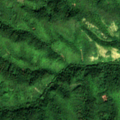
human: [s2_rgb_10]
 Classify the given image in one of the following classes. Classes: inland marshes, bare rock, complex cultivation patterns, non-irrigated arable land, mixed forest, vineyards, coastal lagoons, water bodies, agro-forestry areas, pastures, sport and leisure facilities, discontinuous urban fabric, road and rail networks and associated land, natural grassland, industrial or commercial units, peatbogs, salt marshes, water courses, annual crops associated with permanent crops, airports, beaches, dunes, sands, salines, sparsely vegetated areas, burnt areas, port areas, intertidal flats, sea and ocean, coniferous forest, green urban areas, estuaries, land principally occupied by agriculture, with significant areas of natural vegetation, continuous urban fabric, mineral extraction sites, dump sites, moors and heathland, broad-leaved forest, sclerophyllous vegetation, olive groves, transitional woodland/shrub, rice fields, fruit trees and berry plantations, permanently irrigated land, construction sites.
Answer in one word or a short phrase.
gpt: broad-leaved forest, transitional woodland/shrub